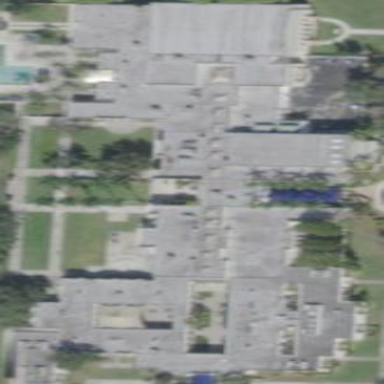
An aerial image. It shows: College building.